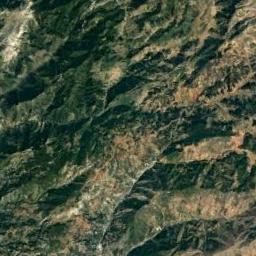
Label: mountain